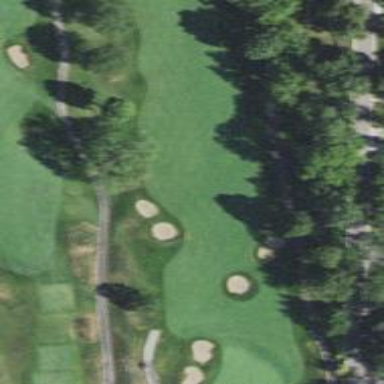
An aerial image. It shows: Golf hole.